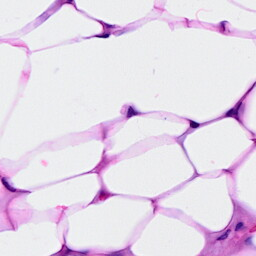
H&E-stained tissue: Breast